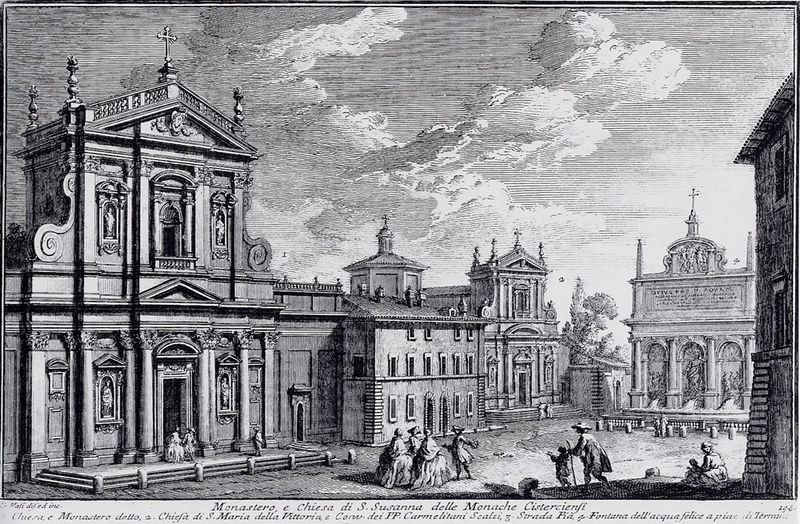
Titel: Monastero e Chiesa di Santa Susanna delle Monache Cisterciense, Die Kirche Santa Susanna und das Zisterzienserinnenkloster
Künstler: Giuseppe Vasi
Standort: Roma
Institution: Santa Susanna
Schlagwörter: baum, gruppe, himmel, mann, weiß, wolken, bäume, frauen, menschen, sitzen, stadt, ausschnitt, damen, fenster, frau, grau, hut, kleider, laterne, männer, schwarz, skizze, straße, säulen, tür, zeichnung, dach, dame, gebäude, haus, weg, wolke, herren, hose, wand, architektur, barock, rahmen, wind, kirche, figur, gewänder, kind, vater, schön, kinder, stock, turm, schrift, ansicht, bogen, fassade, fassaden, italien, dächer, giebel, mauer, grafik, tag, hof, weis, platz, pilaster, figuren, kuppel, treppe, treppen, inschrift, stufe, stufen, tor, kirchen, bögen, wände, eingang, nische, kloster, kreuz, palast, stockwerk, druck, schraffur, stich, illustration, text, buchstaben, dreispitz, kapitelle, kapitell, dreiecksgiebel, gemäuer, portal, schnörkel, skulpturen, kreuze, statuen, voluten, schwart, florenz, ballustrade, schnecke, postkarte, korinthisch, stockwerke, achteck, nischen, gesimse, halbsäulen, halbsäule, il gesu, fesneter, italienisch, zisterzienser, korinthisches kapitell, heilige susanna, zisterzienserkirche, zisterzienserkloster, e, stadtansicht.historisch,17. jahrhundert, gibeldach